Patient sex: F
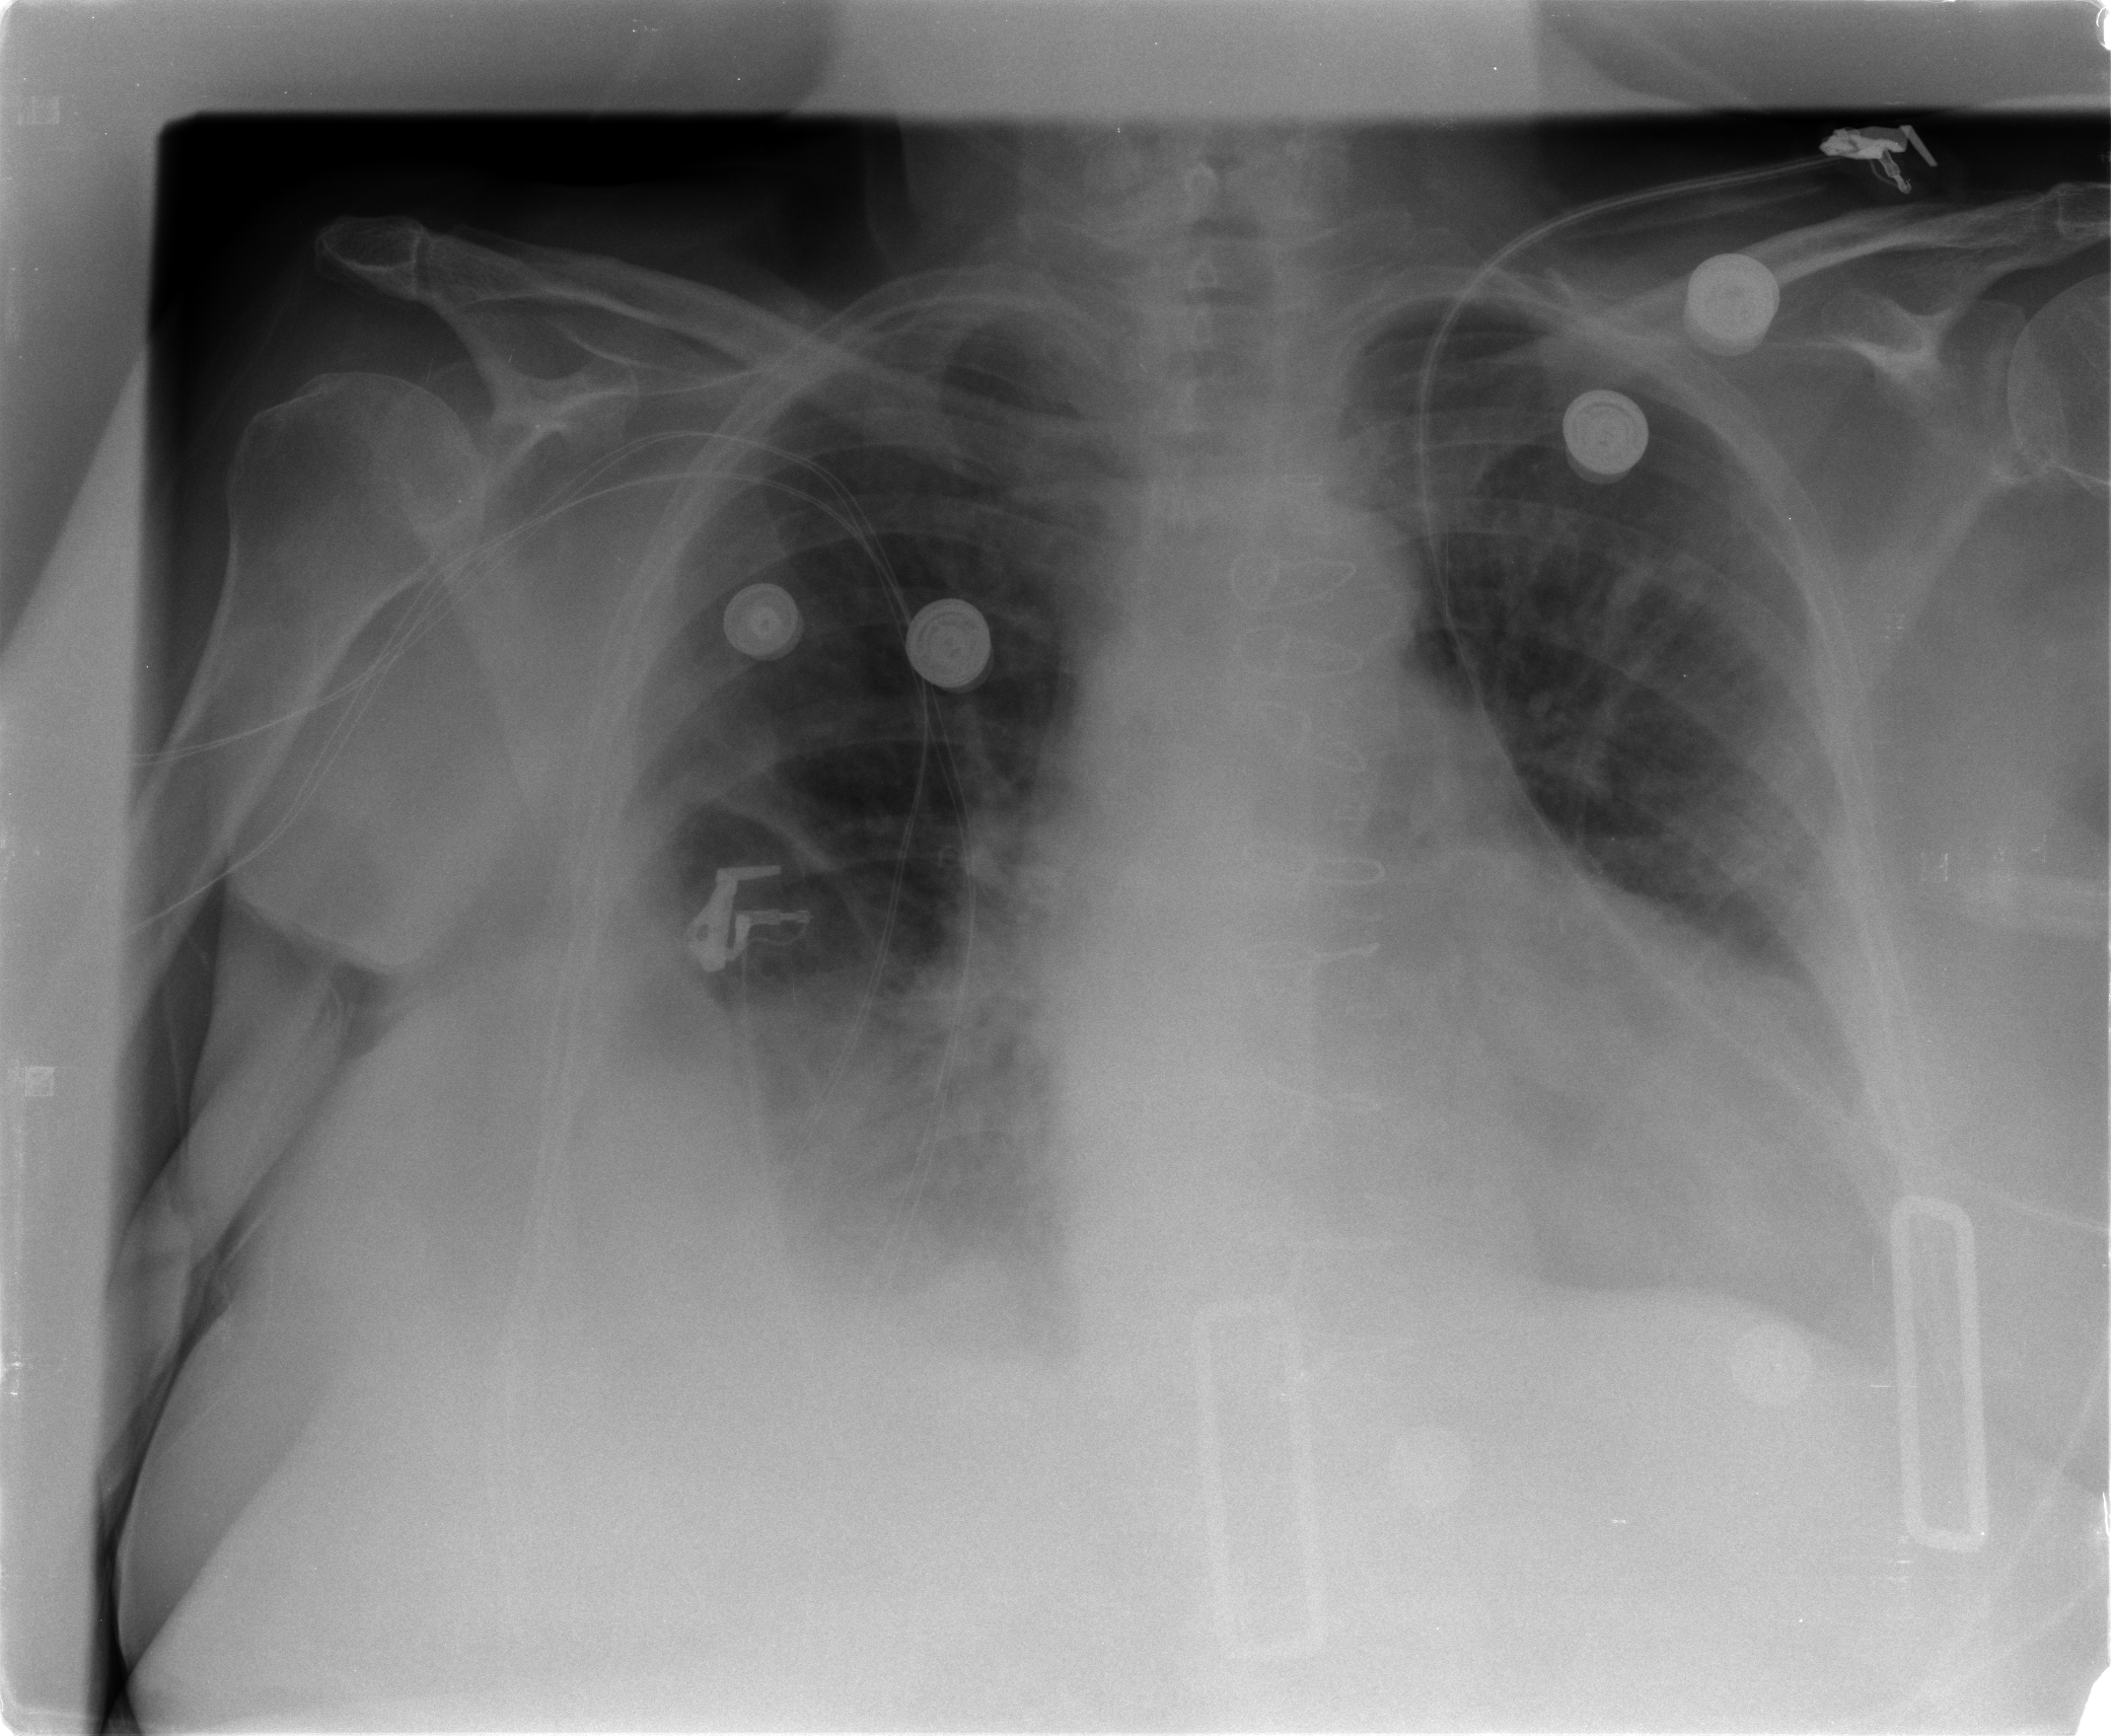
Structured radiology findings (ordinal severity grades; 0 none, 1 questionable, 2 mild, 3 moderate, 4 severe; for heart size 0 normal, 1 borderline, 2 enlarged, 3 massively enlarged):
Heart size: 2
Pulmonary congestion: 3
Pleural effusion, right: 3
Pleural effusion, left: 2
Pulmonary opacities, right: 1
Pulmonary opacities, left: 1
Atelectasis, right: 3
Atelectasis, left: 2